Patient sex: F
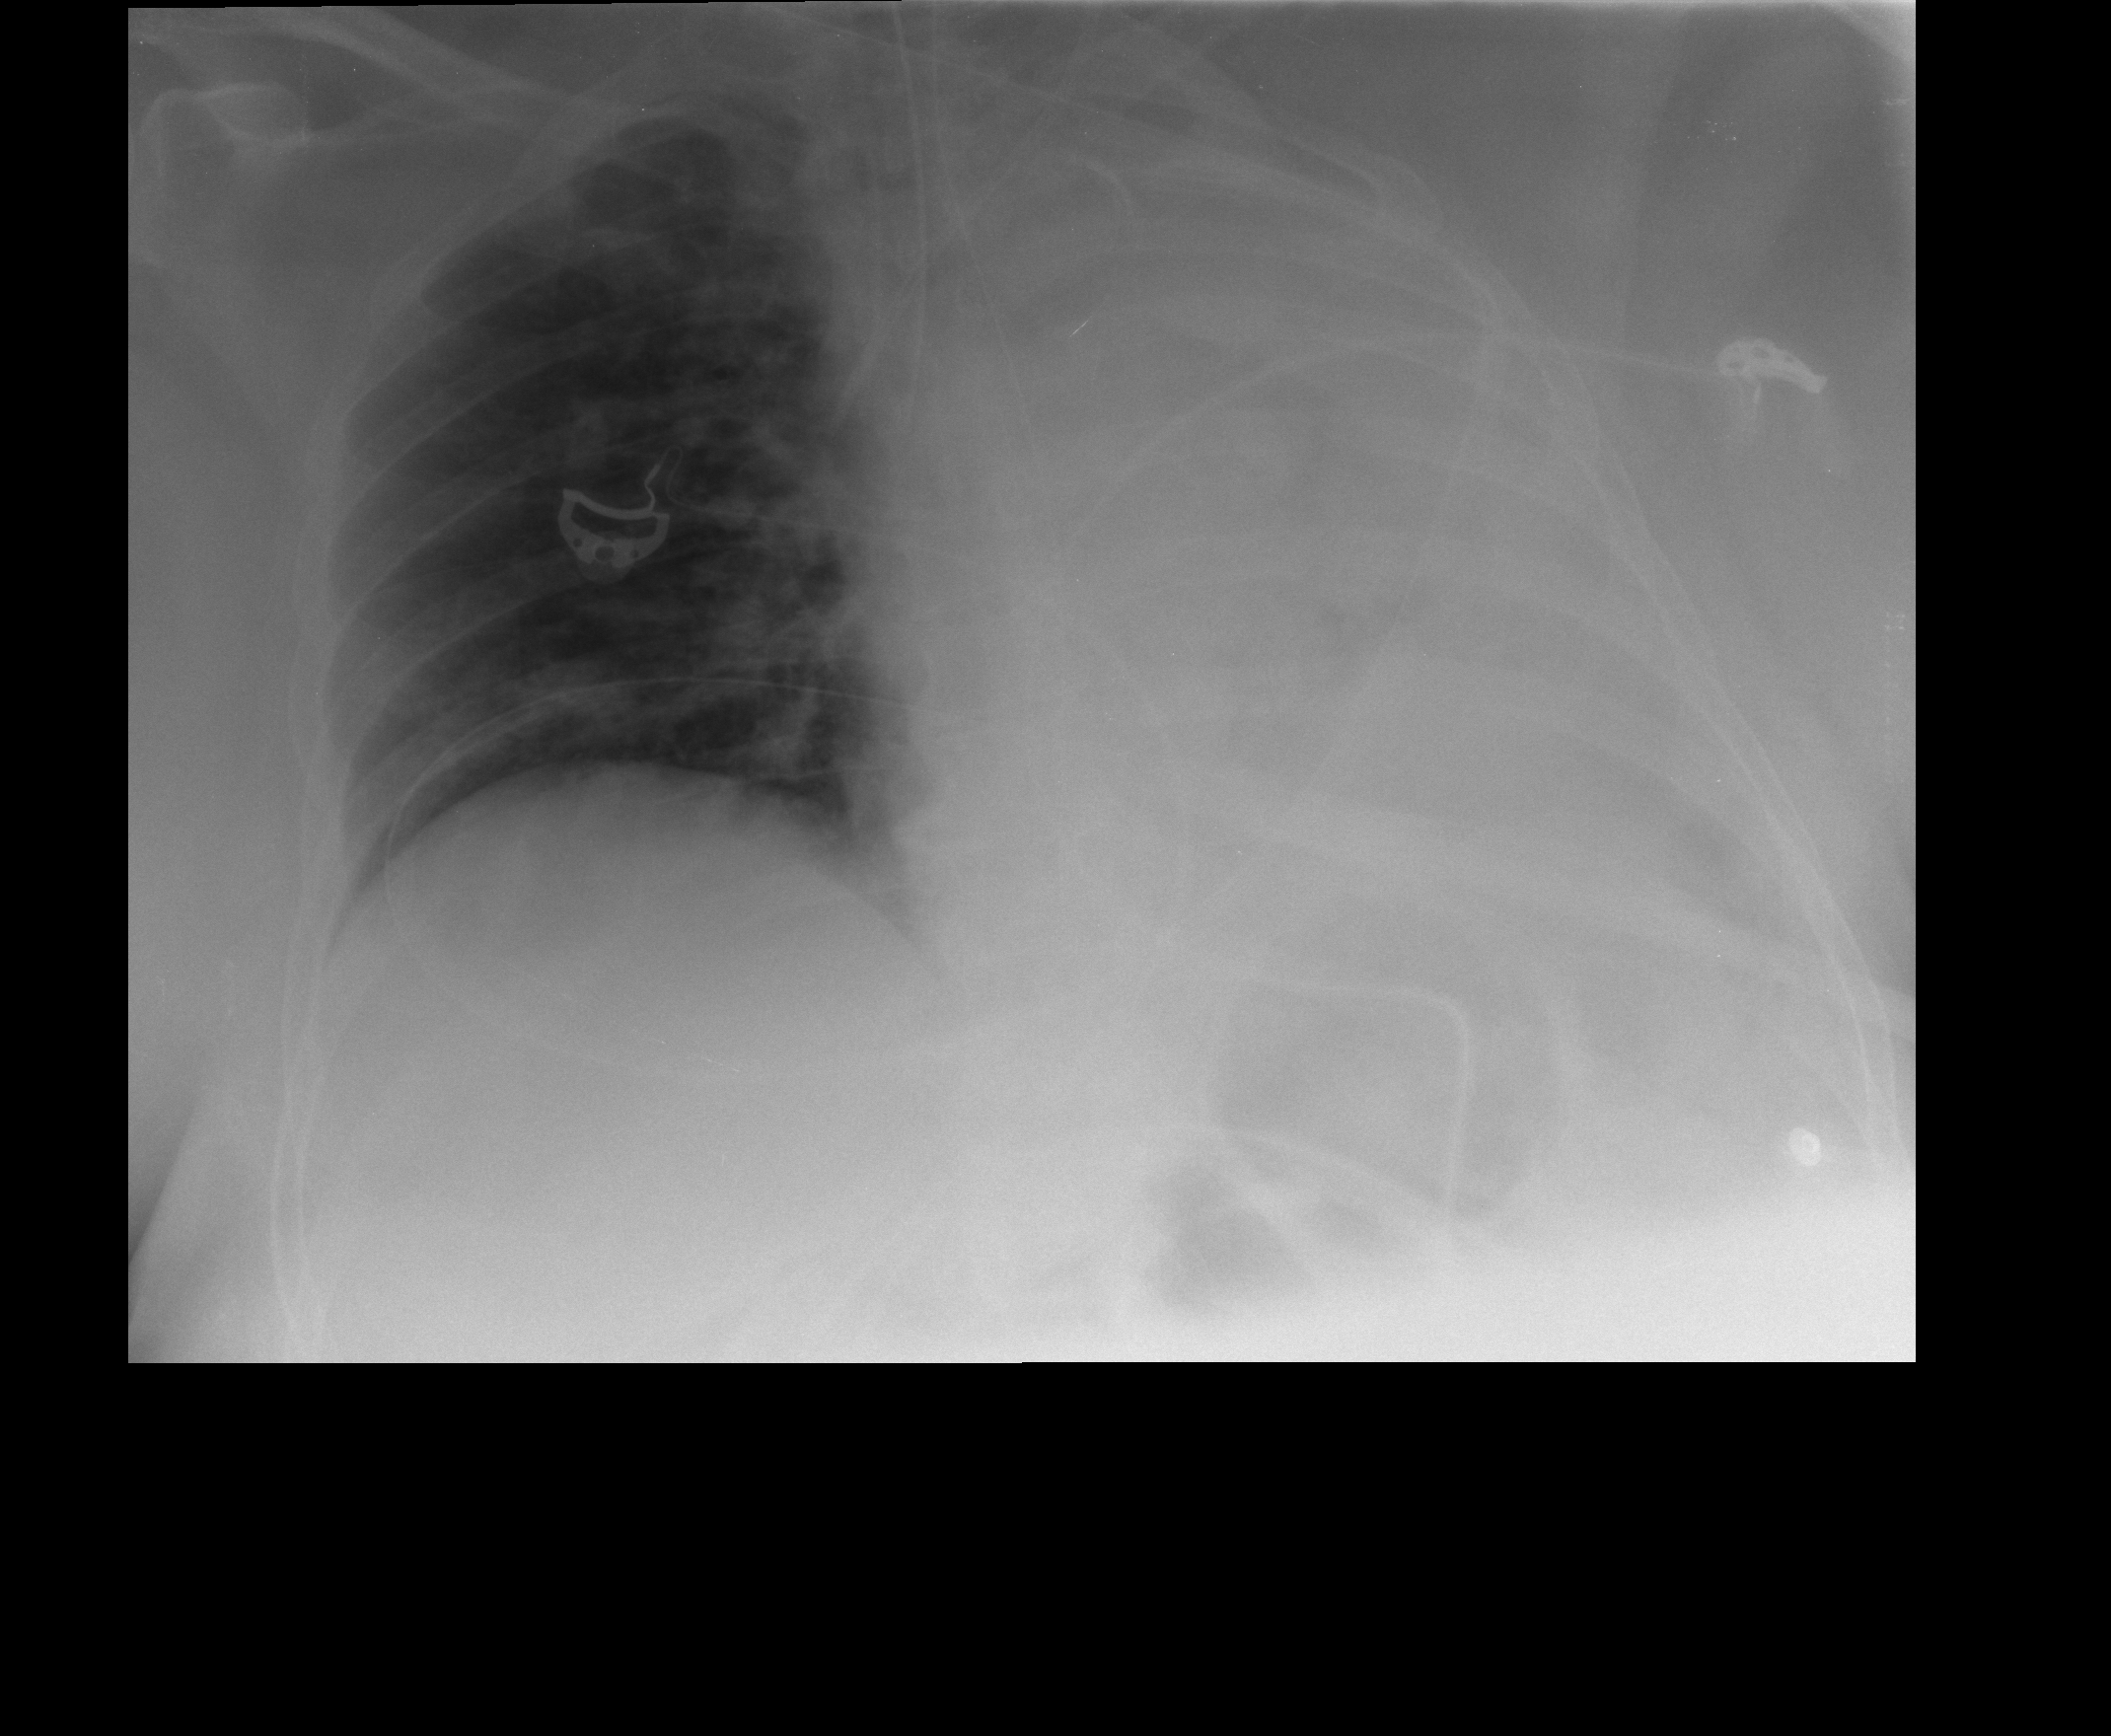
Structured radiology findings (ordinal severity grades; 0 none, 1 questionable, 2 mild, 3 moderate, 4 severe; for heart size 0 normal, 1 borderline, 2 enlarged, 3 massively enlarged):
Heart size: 0
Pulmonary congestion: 0
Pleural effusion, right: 0
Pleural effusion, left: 4
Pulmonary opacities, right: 0
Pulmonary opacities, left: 1
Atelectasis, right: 0
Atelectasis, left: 4